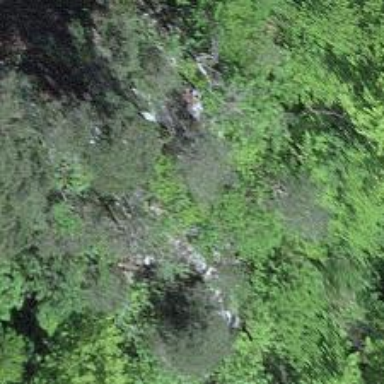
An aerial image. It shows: Cliff in nature.